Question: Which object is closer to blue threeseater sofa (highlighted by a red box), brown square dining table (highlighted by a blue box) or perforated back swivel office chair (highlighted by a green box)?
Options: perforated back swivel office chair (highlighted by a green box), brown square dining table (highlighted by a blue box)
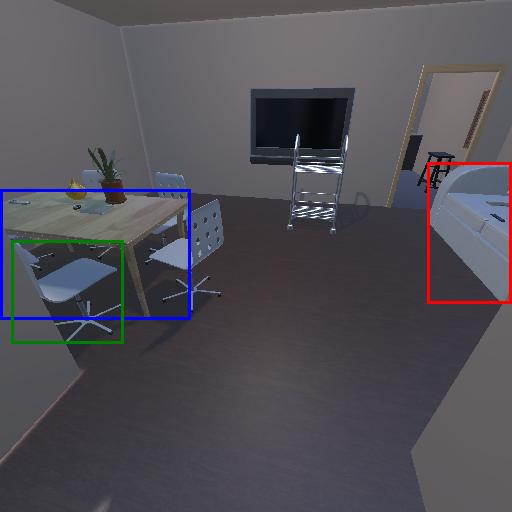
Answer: perforated back swivel office chair (highlighted by a green box)